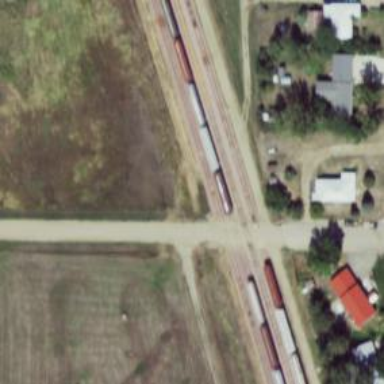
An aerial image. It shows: Railway siding with rails.